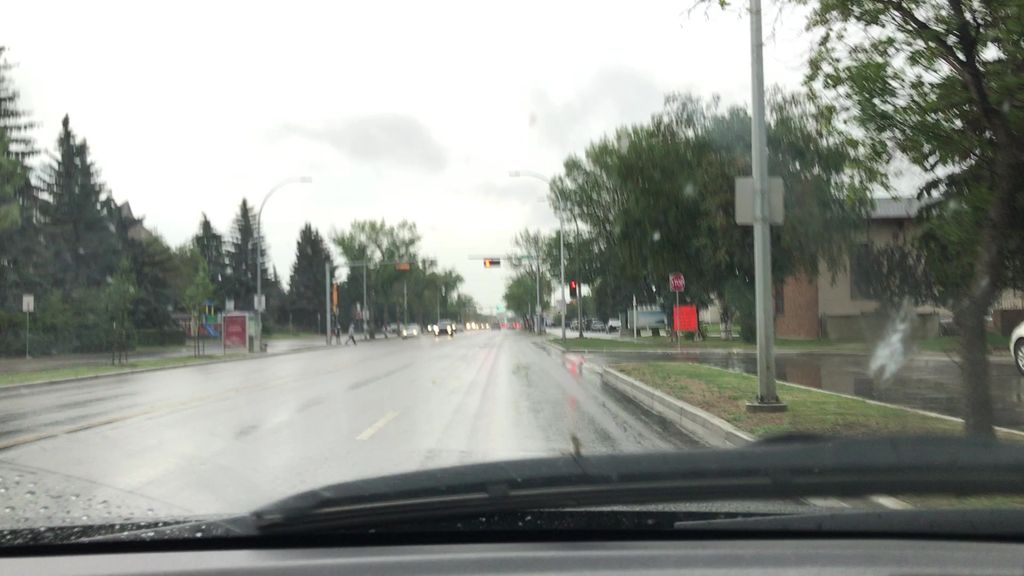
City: edmonton